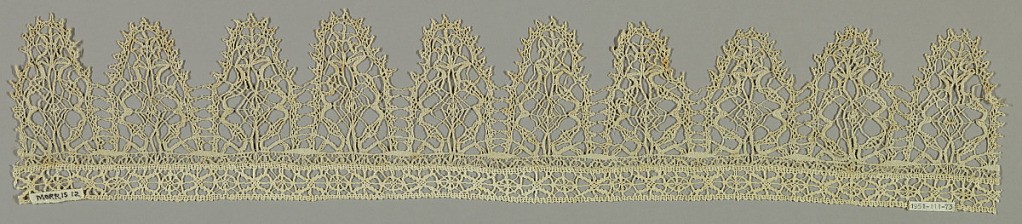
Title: Border
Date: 17th–18th century
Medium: linen Technique: bobbin lace, continuous braid-like
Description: Lace border has elongated scallops containing loosely defined floral forms that are attached to a narrow header of repeating wheel-like shapes.